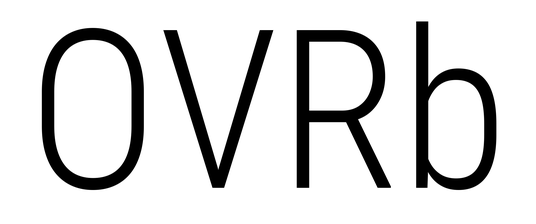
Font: Roboto_Condensed_Light